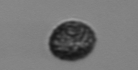
Label: Pseudochattonella_farcimen